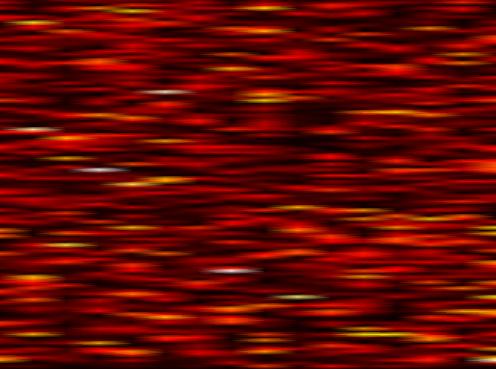
Label: UFMC